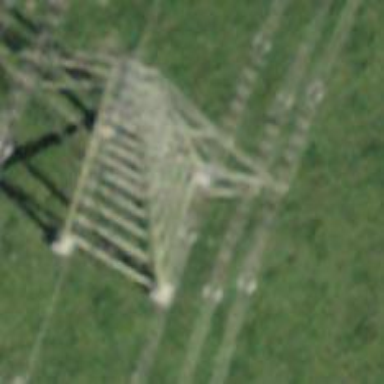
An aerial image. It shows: Power line with three cables.